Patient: sex M, age 75
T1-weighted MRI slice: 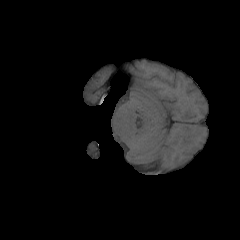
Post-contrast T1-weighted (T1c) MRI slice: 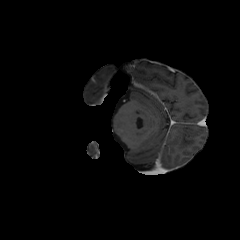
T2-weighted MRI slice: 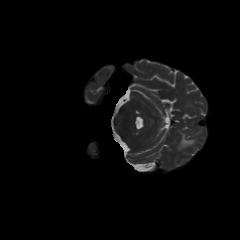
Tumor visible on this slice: yes
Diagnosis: Glioblastoma, IDH-wildtype
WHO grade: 4